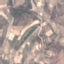
Land use / land cover class: PermanentCrop